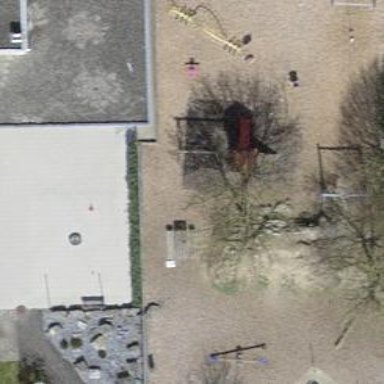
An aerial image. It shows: Playground area for leisure land.